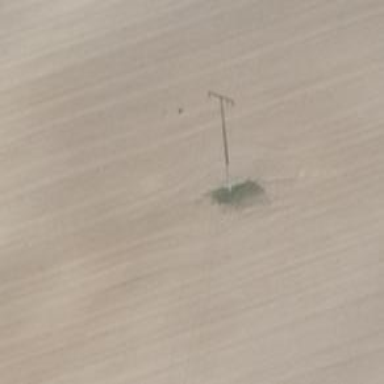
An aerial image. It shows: Minor power line.